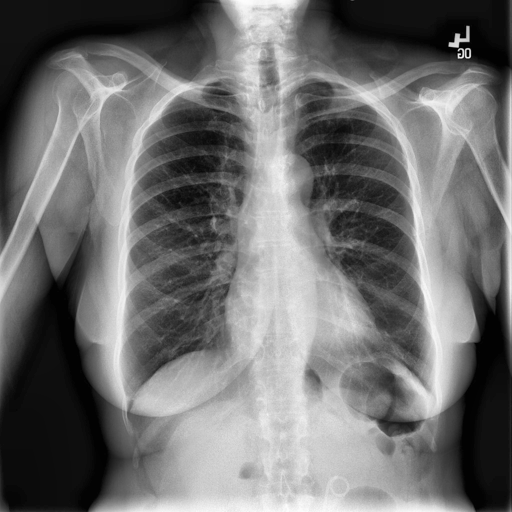
Finding: NORMAL